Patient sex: F
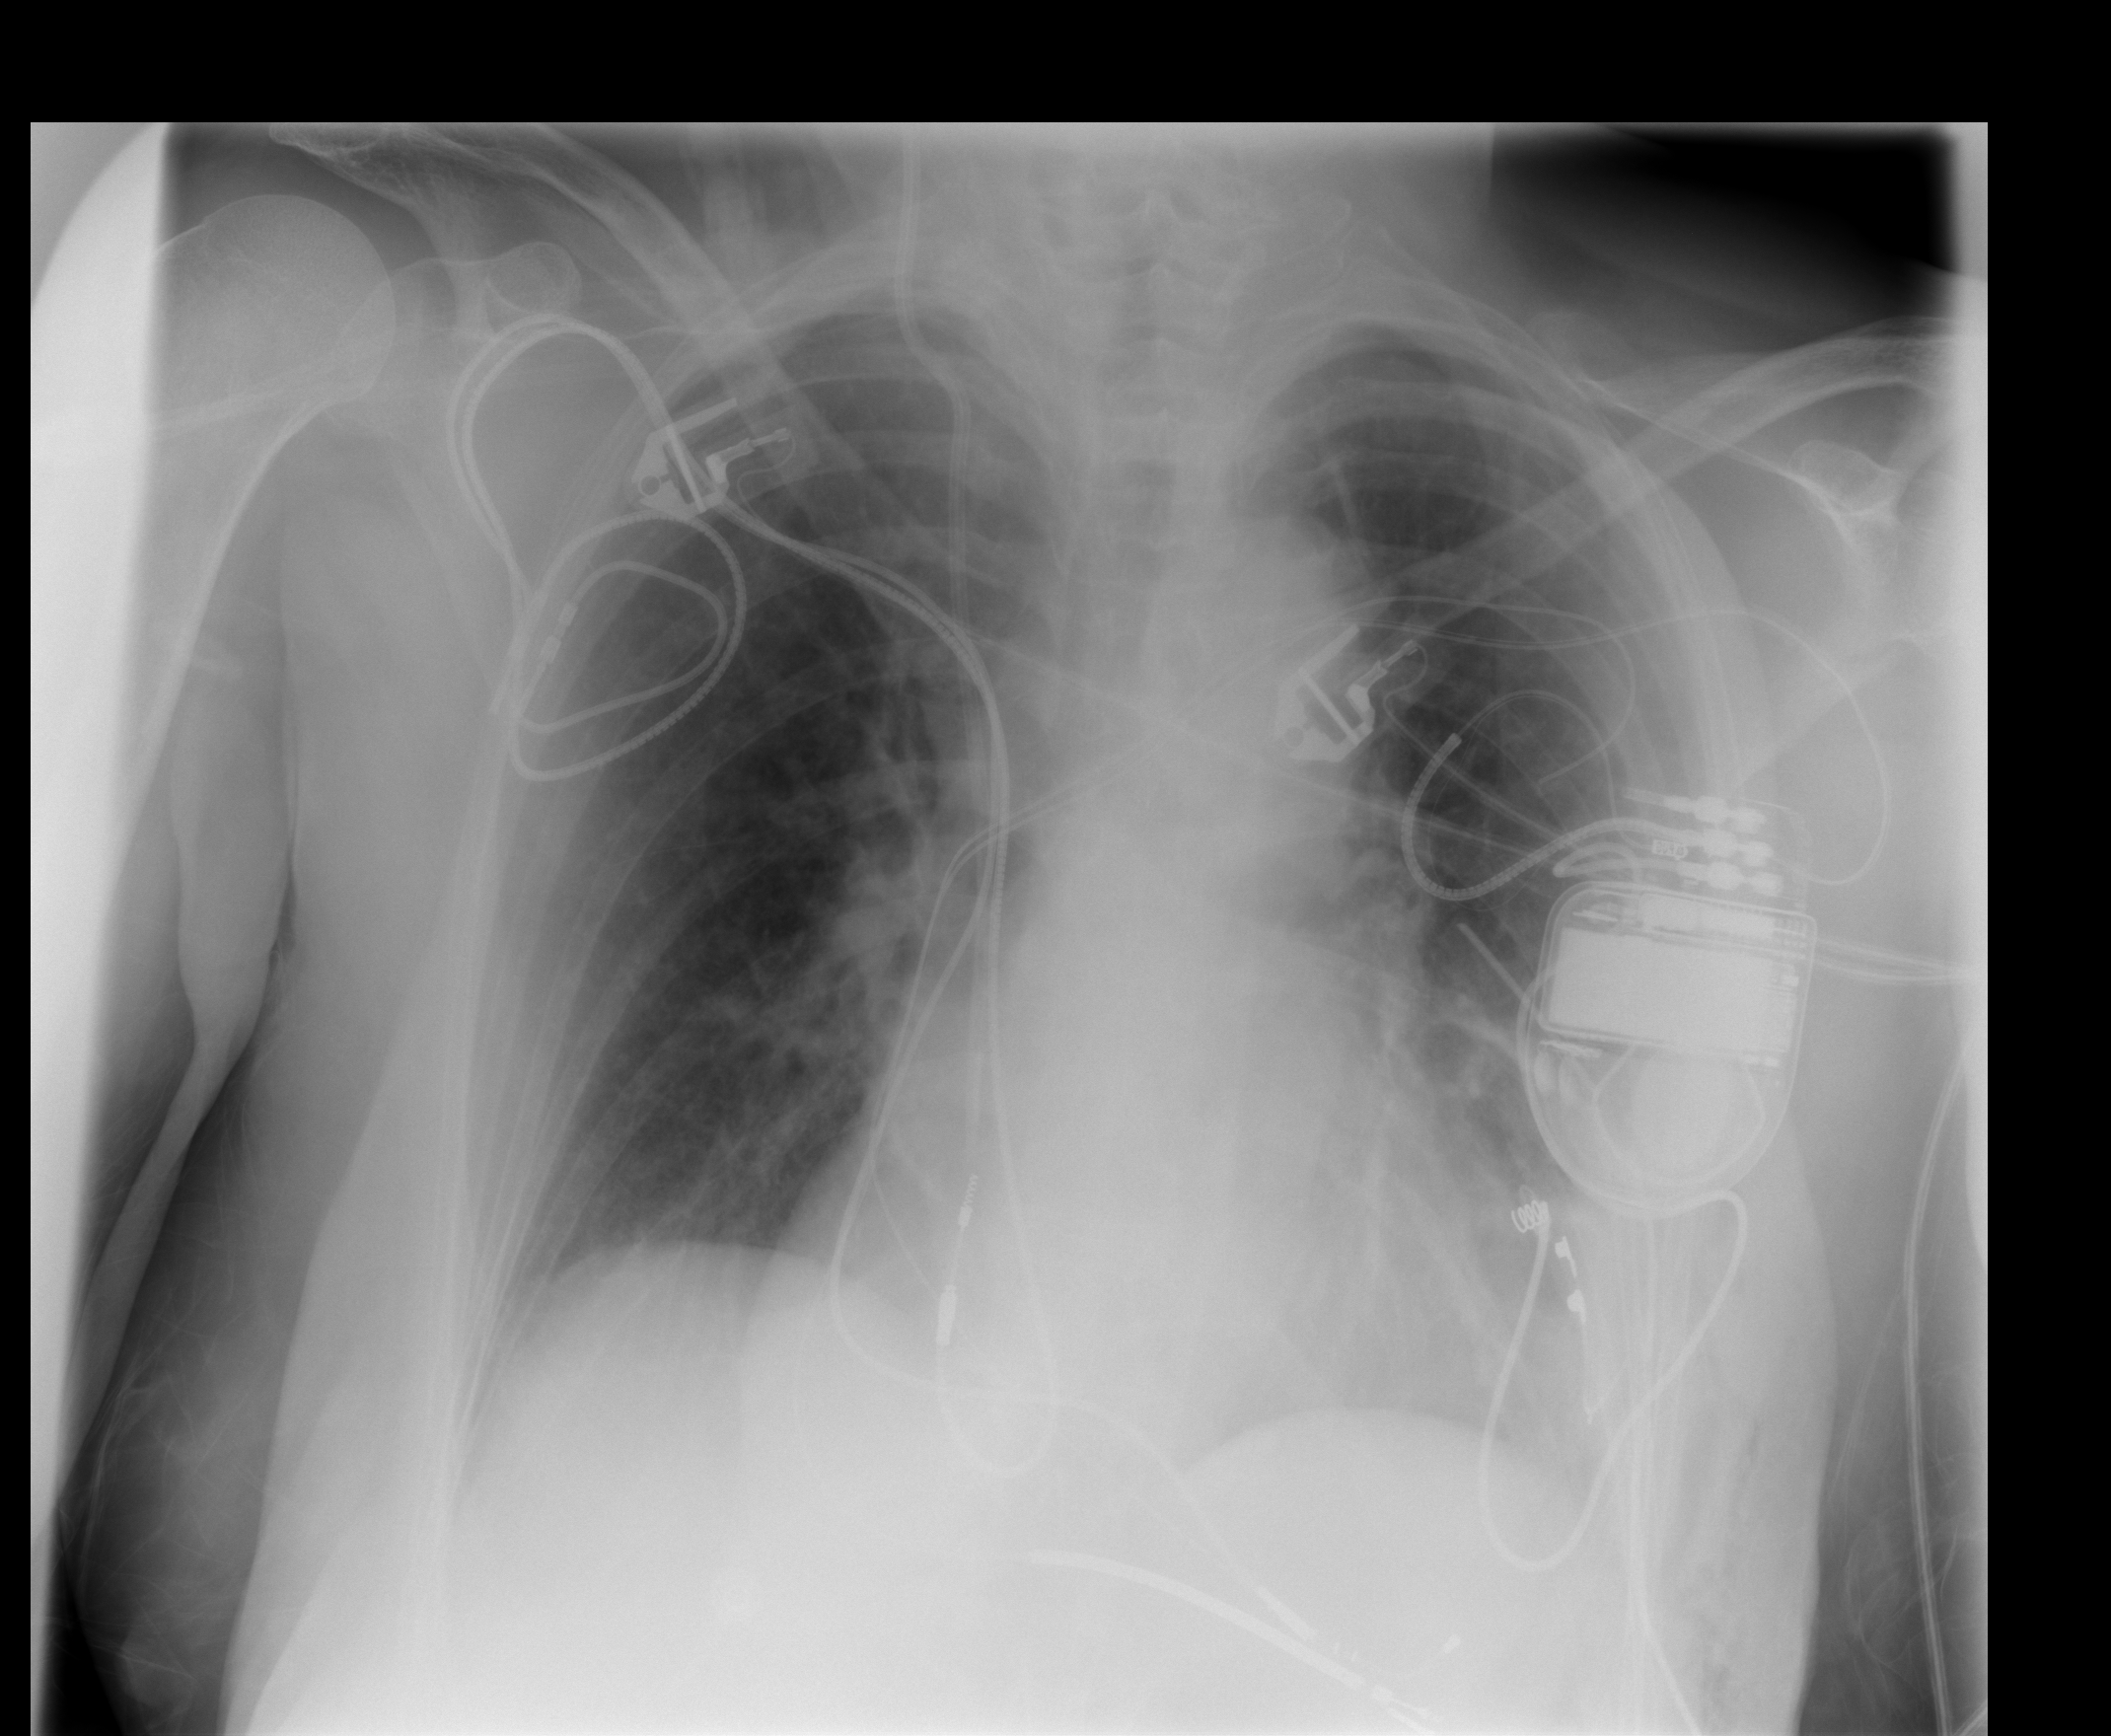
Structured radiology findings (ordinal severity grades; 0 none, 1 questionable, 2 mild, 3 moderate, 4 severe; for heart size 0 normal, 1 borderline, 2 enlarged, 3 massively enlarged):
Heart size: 1
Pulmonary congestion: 2
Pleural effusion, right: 0
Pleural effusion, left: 1
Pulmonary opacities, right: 0
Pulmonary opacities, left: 0
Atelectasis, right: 2
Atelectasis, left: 2